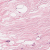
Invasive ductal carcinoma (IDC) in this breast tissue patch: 0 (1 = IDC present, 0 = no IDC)